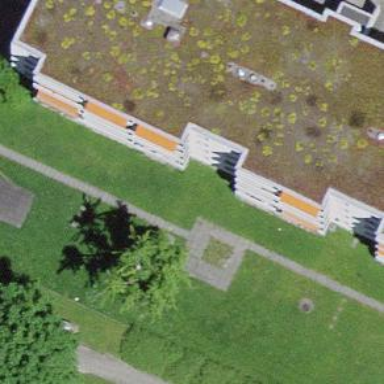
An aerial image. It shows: Residential building with flat roof.